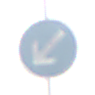
Verkehrszeichen: VorgeschriebeneVorbeifahrtLinks
Umgebung: Outdoor, Nature
Tageszeit: Midday
Wetter: PartlyCloudy
Licht: Natural
Jahreszeit: NotSpecified
Kontrast: MediumContrast